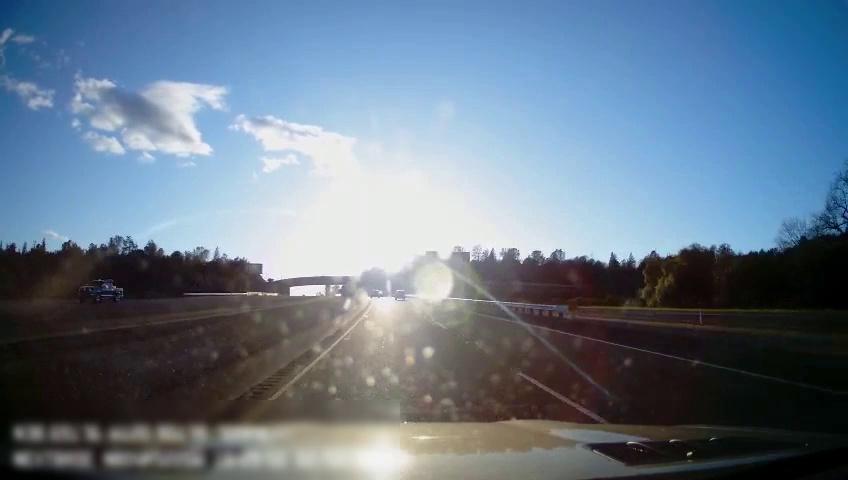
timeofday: Day
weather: Sunny
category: Drivable Space
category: Vehicles | Car
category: Vehicles | Truck
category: Lanes | Current Lane
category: Lanes | Current Lane
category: Lanes | Alternate Lane
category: Traffic | Signs